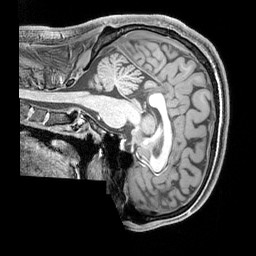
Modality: T1w
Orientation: sagittal
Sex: male
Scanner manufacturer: siemens
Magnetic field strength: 3 T
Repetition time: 2.3 s
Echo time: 0.00226 s